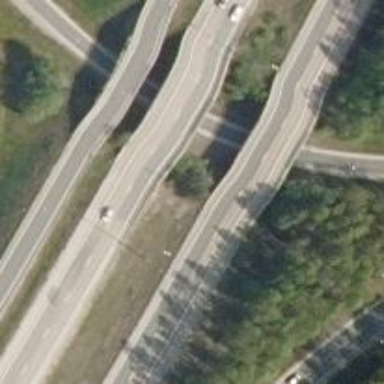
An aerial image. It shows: Asphalt motorway.